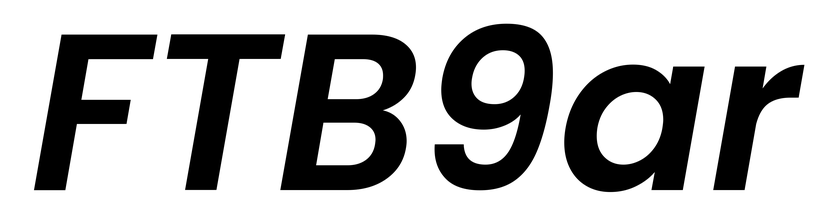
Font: Poppins-SemiBoldItalic